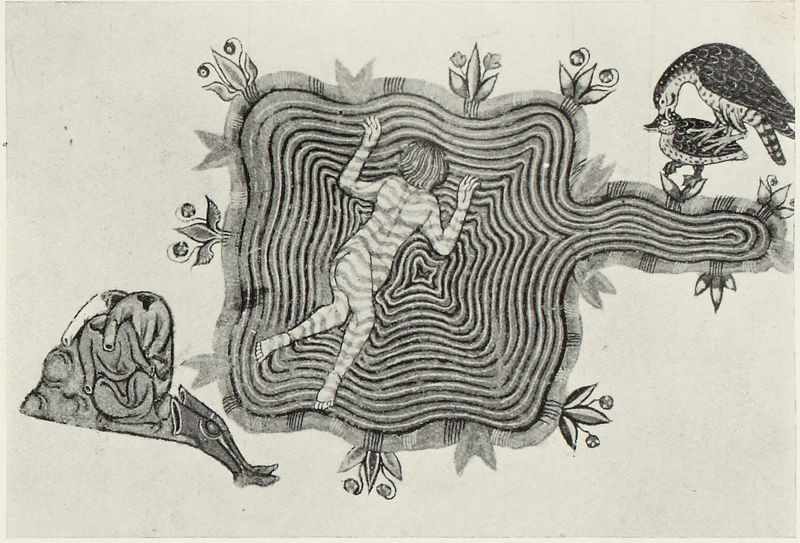
Titel: Manfredi-Bibel aus der Vatikanischen Bibliothek/ codice membranaceo / Manfredbibel
Institution: Rom, Vatikanische Bibliothek
Schlagwörter: adler, falke, nackt, schlaf, wasser, weiß, see, teich, ufer, blumen, frau, schwarz, zeichnung, tiere, muster, federn, mensch, tot, vögel, pflanzen, beine, wellen, liegen, ente, hemden, streifen, bad, haufen, schwimmen, schwarzweiß, kreise, stiefel, fressen, greifvogel, liegt, konzentrisch, zeug, ertrinken, paarung, zentrisch